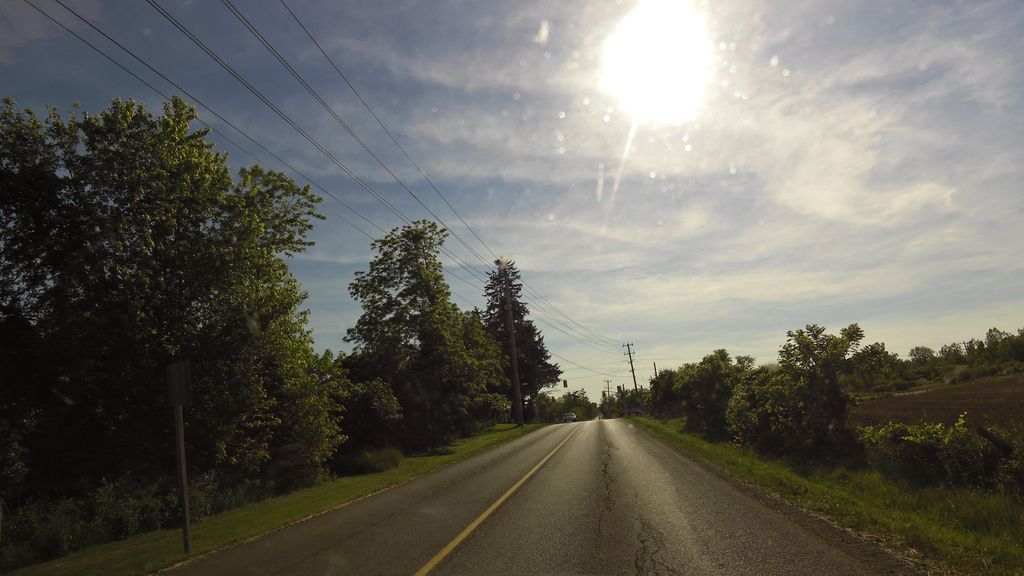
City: hamilton